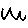
Label: zigzag